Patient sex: M
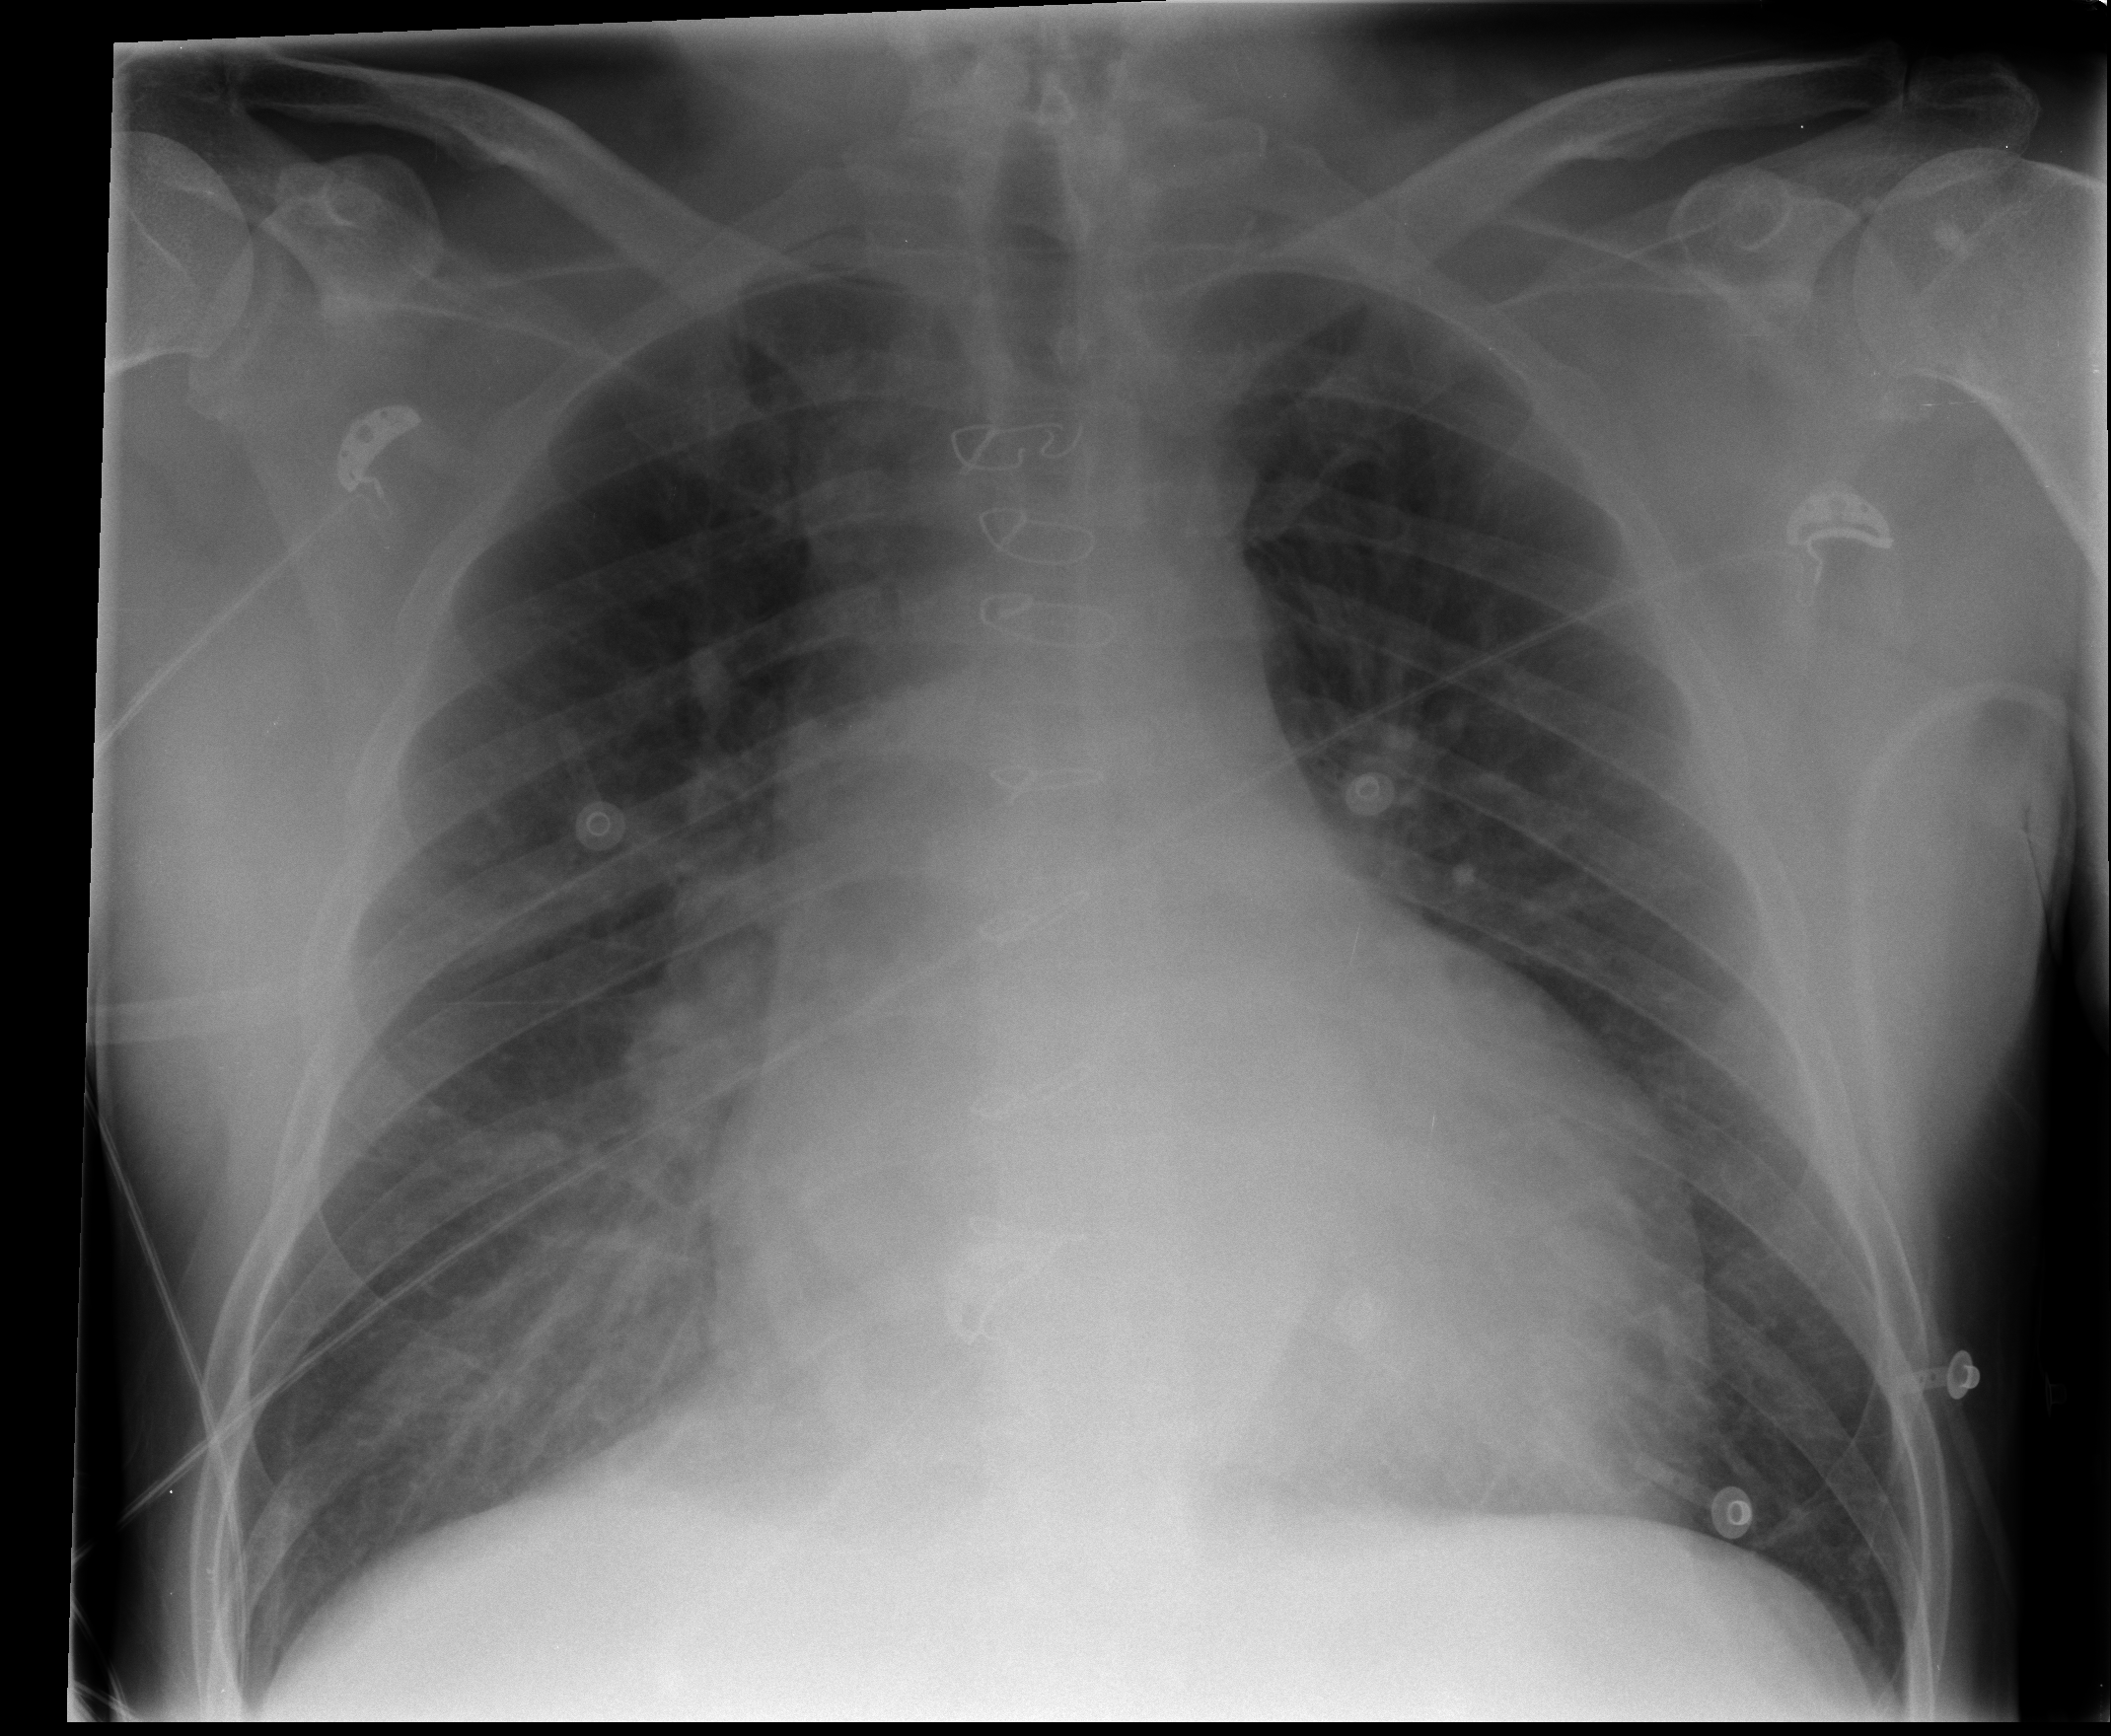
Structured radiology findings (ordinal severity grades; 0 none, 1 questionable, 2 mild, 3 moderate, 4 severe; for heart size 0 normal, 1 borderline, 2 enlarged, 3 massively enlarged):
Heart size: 2
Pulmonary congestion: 3
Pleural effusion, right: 0
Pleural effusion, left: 0
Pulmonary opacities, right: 2
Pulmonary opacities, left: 0
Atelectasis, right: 0
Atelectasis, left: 0